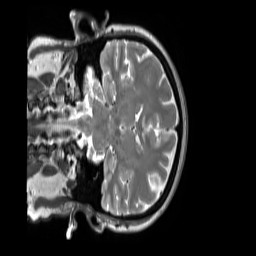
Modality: T2w
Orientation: coronal
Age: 44
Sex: female
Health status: ill
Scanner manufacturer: siemens
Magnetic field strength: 3 T
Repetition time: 2.8 s
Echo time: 0.326 s